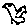
Label: bird